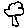
Label: tree